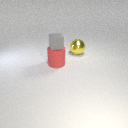
small gray rubber cube above large red rubber cylinder